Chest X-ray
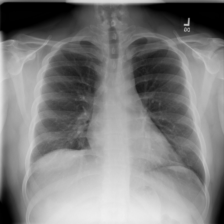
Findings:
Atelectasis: negative
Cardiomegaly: negative
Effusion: negative
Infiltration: negative
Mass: negative
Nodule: negative
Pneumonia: negative
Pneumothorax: negative
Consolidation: negative
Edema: negative
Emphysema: negative
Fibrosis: negative
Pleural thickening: negative
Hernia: negative